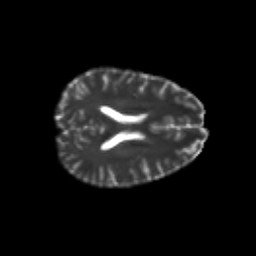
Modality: T2w
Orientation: axial
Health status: healthy
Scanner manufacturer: philips
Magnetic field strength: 3 T
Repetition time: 6.964 s
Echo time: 0.092 s